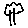
Label: tree